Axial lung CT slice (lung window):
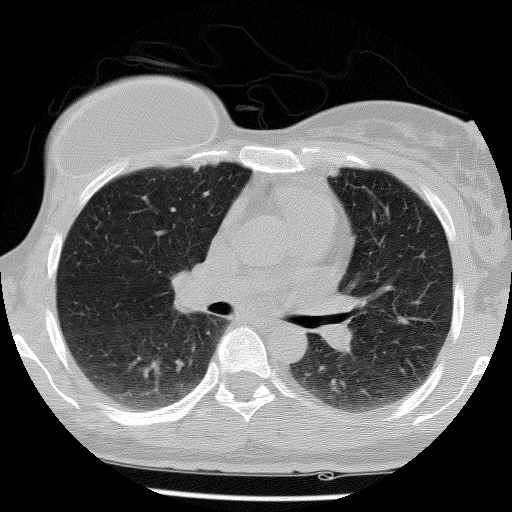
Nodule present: no